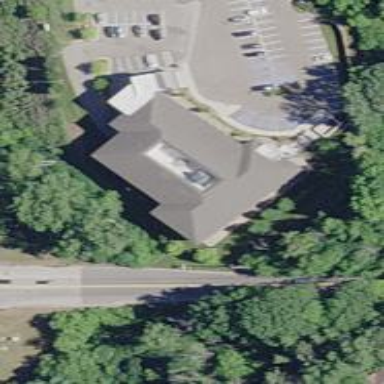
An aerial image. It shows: Office building.